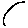
Label: cat